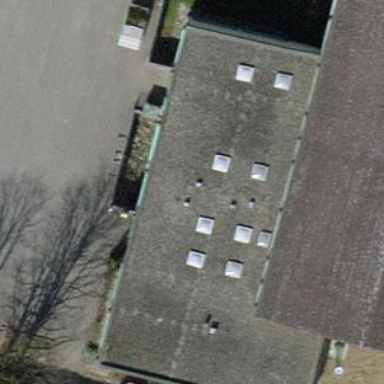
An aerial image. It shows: Building with flat roof.